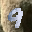
Label: 9